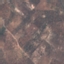
Label: PermanentCrop